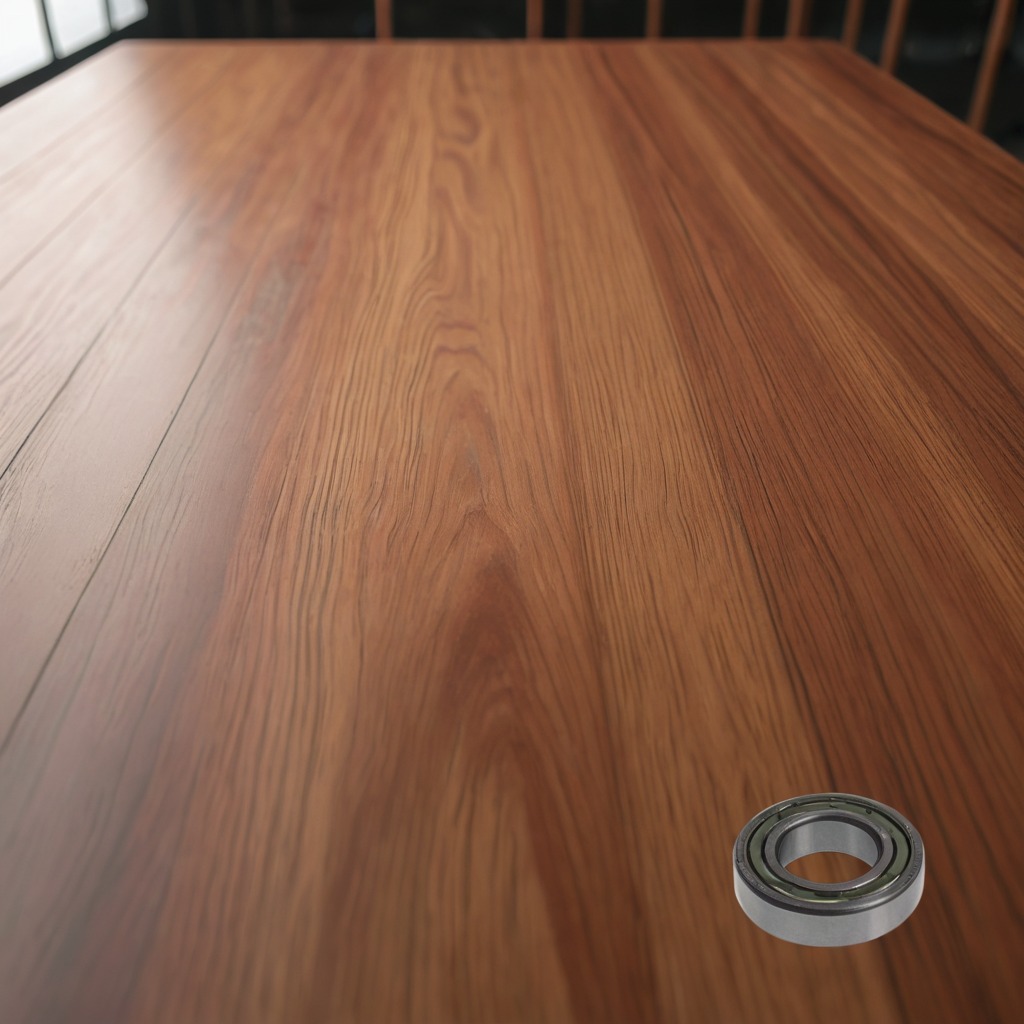
A metal ball bearing is lying on a wooden table in a carpentry studio rich wood textures side lighting